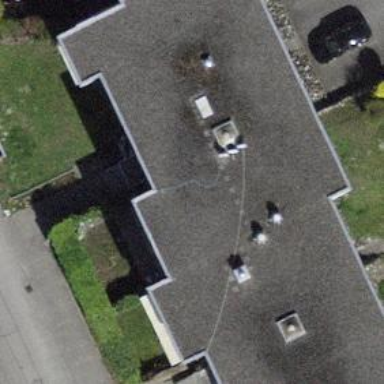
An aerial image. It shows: Building with flat roof.